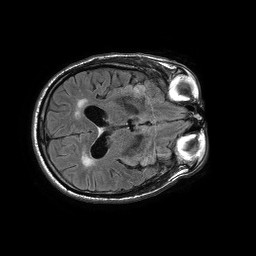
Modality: FLAIR
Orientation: axial
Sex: male
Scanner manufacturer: philips
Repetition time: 11 s
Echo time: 0.125 s